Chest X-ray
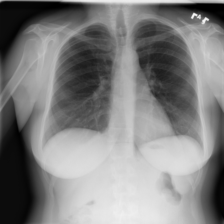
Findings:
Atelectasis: negative
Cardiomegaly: negative
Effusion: negative
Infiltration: negative
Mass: negative
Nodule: negative
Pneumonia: negative
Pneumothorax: negative
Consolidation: negative
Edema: negative
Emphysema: negative
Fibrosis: negative
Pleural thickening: negative
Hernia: negative